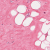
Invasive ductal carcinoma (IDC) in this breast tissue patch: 0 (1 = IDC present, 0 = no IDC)